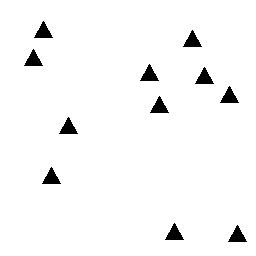
Squares: 0
Triangles: 11
Stars: 0
Total shapes: 11